Interaction volume radius: 10 \u00c5
Interaction volume height: 15 \u00c5
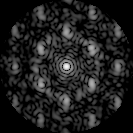
Disorder parameter: 0.5499